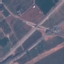
Label: Highway